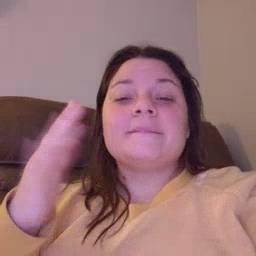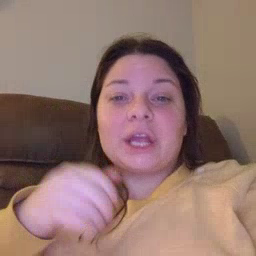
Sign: finger